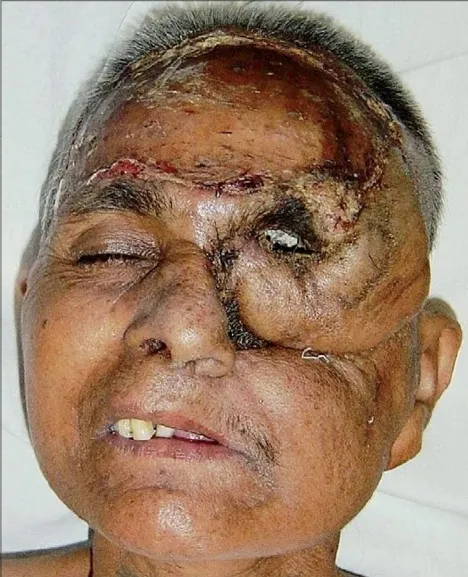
Detached forehead flap with pus discharge.
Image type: medical_photograph (other_medical_photograph)